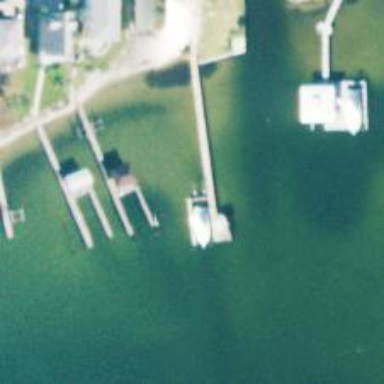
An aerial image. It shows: Man-made pier.